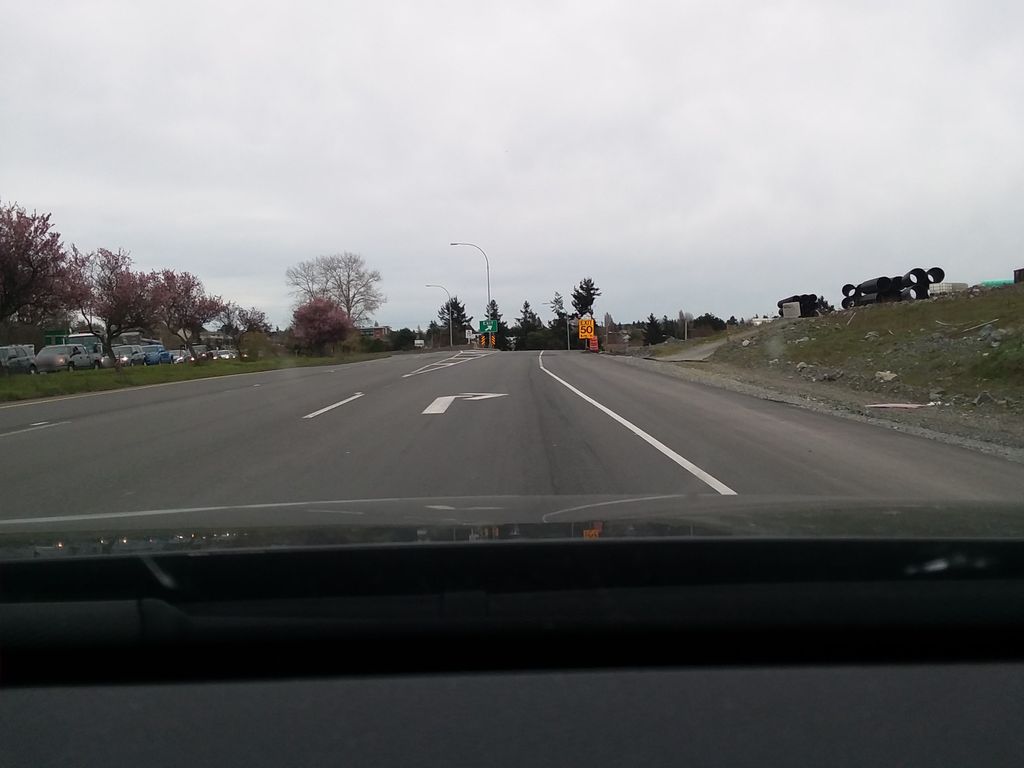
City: victoria